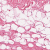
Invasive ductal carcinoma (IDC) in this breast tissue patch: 0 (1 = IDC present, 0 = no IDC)